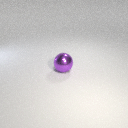
large purple metal sphere